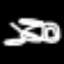
Label: frog